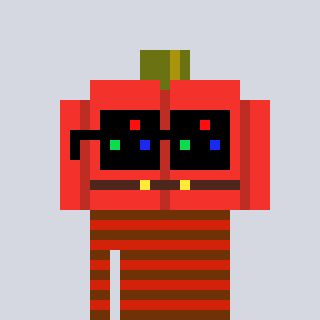
a pixel art character with square black sunglasses, a pumpkin-shaped head and a red-colored body on a cool background